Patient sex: F
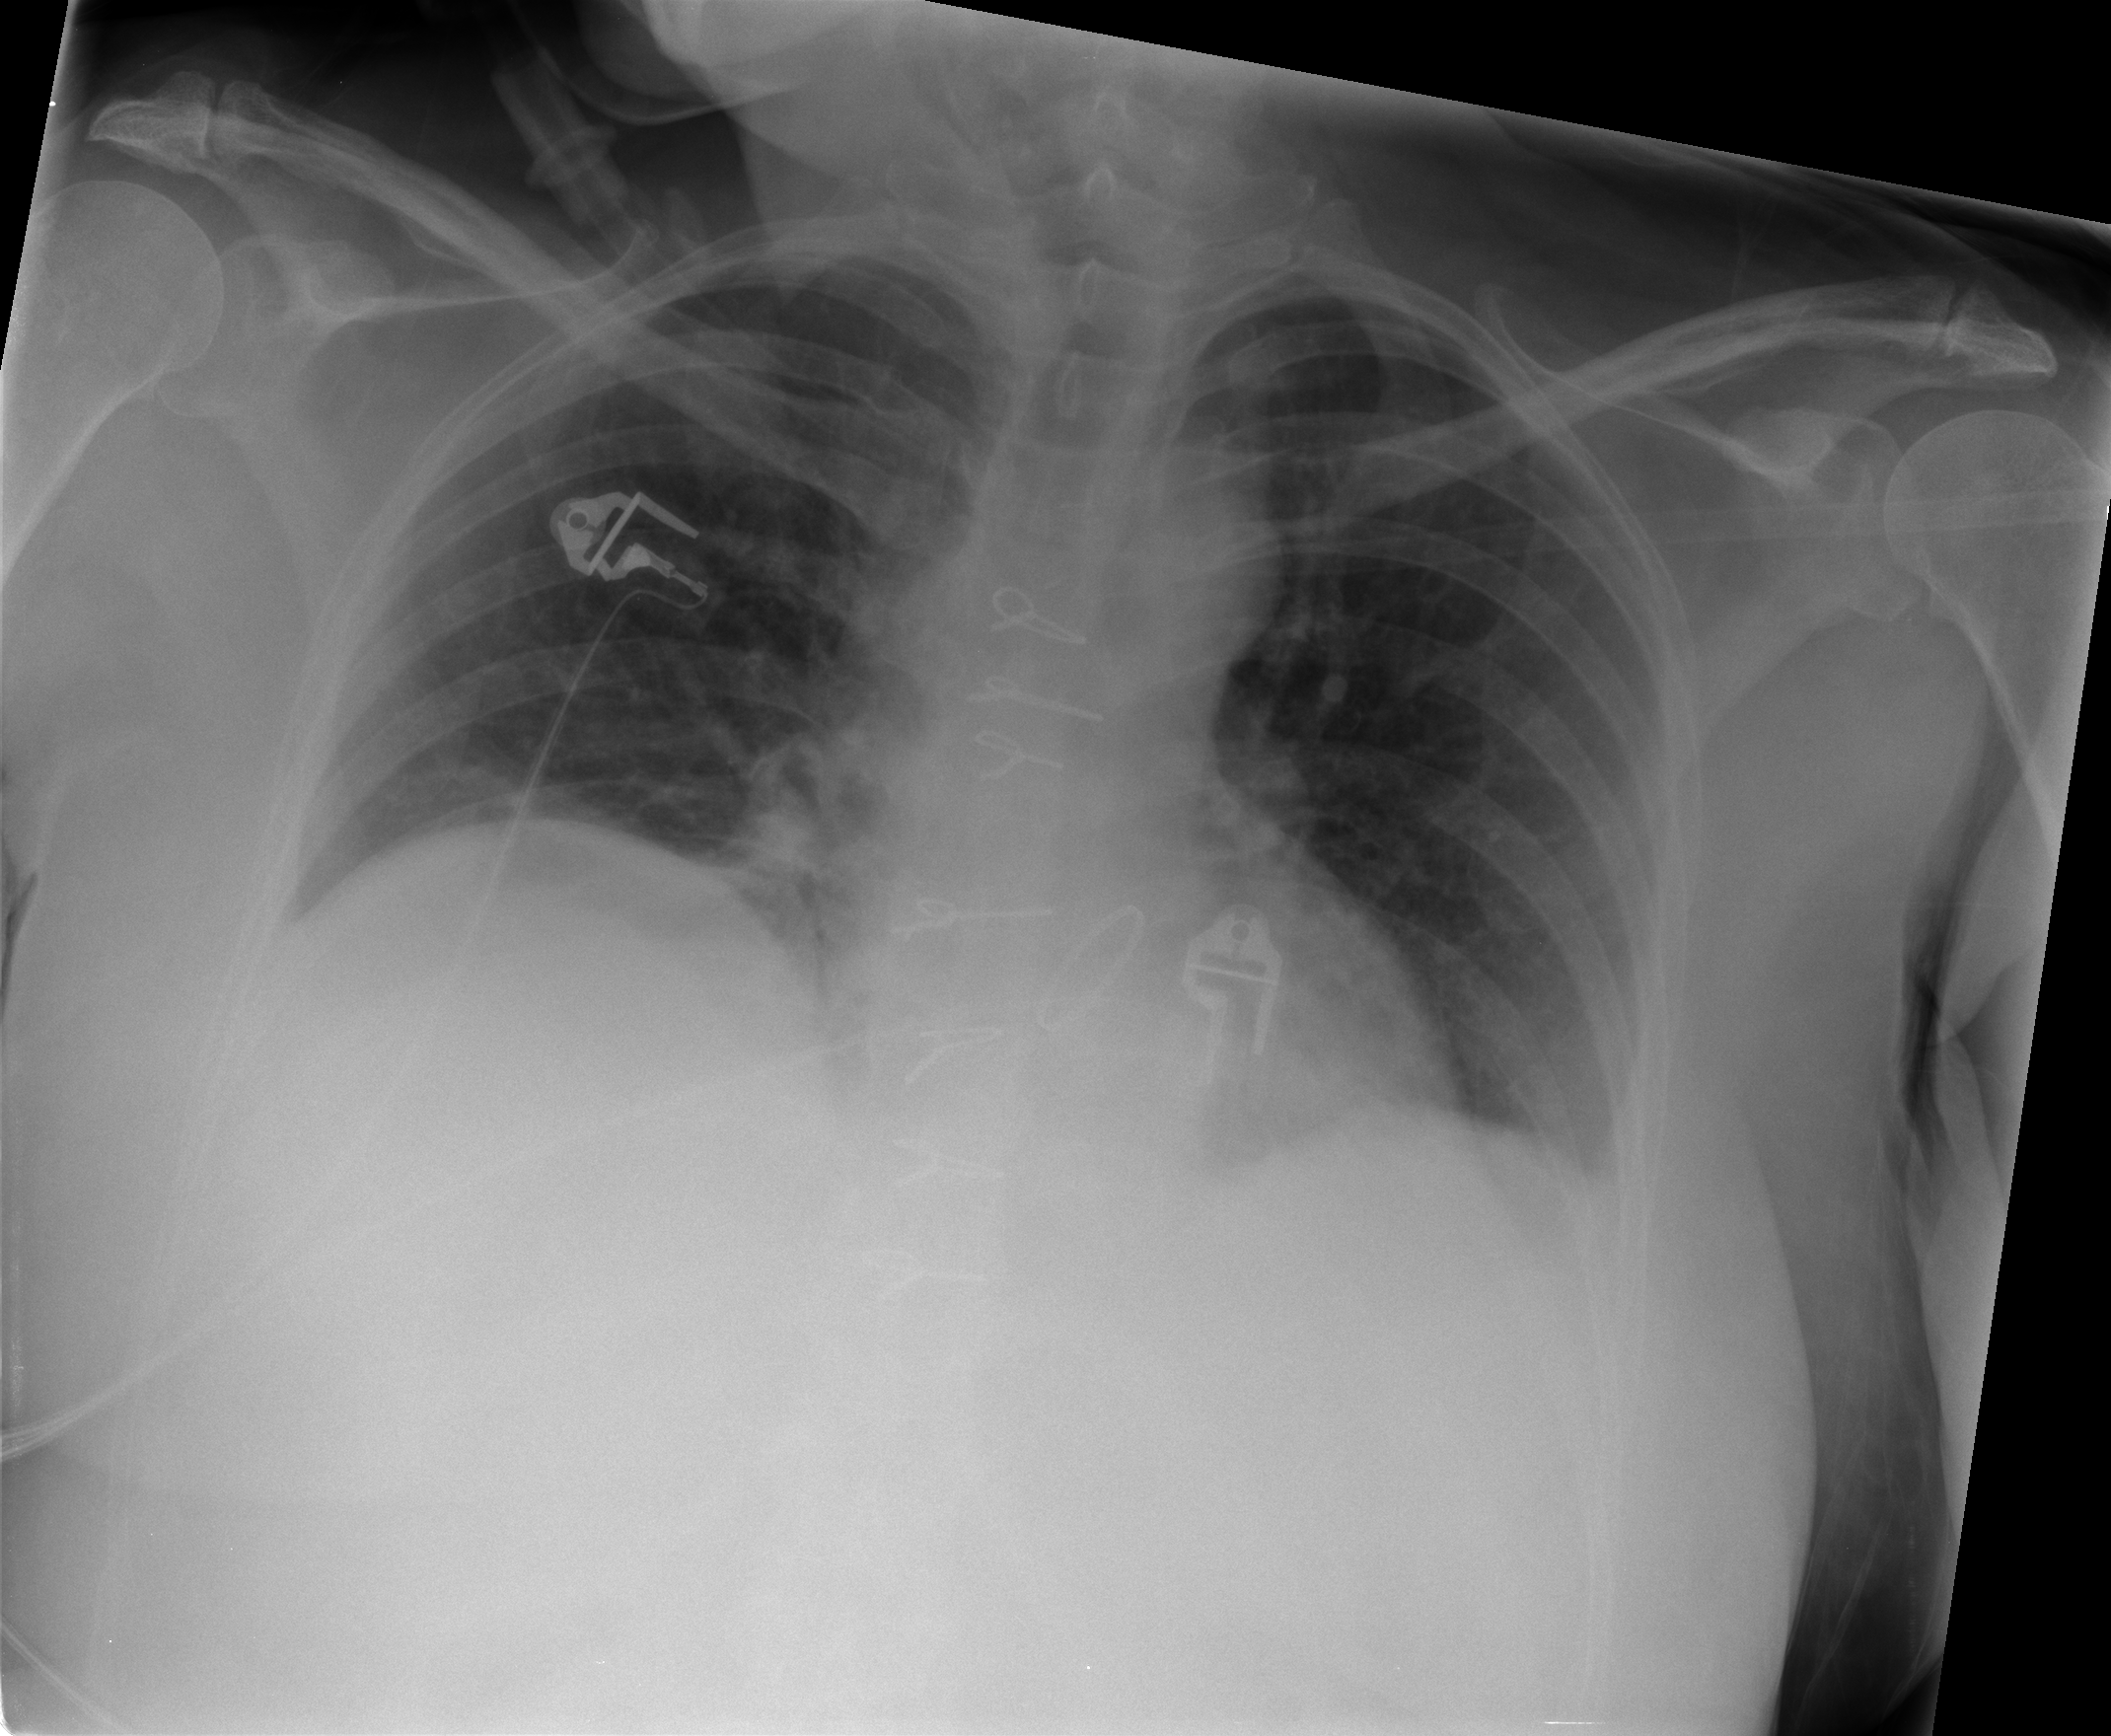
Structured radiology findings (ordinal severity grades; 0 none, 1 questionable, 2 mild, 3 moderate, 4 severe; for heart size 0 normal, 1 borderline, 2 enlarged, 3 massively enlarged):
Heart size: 0
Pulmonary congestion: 0
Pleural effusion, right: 0
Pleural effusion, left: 0
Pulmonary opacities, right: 0
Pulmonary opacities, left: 0
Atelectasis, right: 2
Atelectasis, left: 2